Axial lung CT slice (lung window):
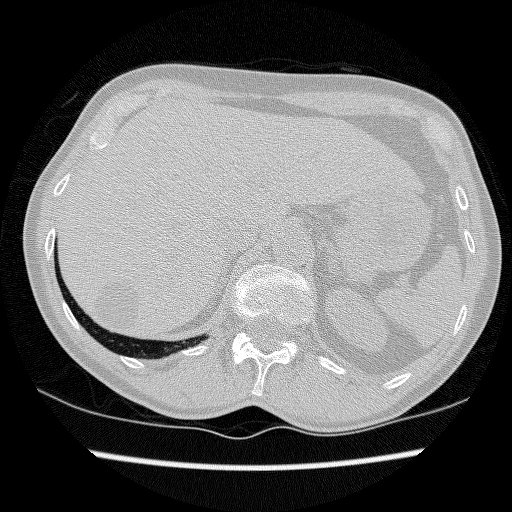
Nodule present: no